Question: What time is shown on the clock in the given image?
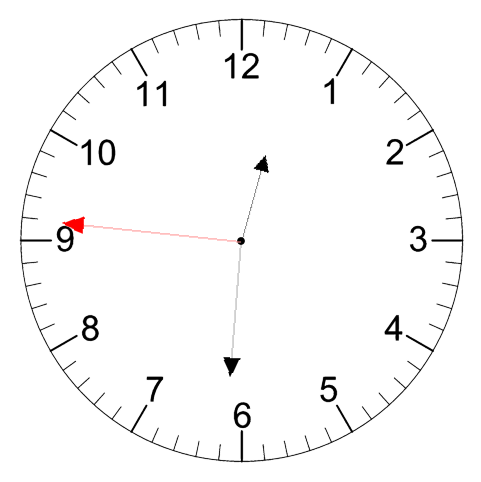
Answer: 12:30:46